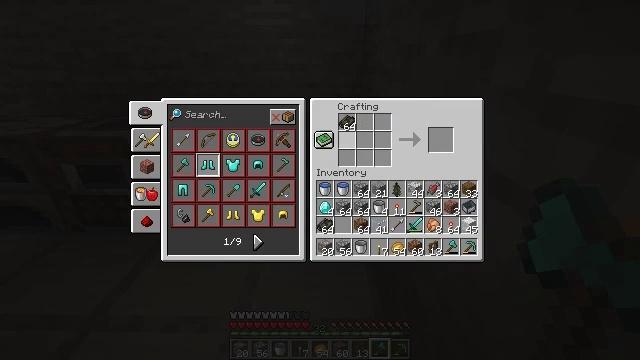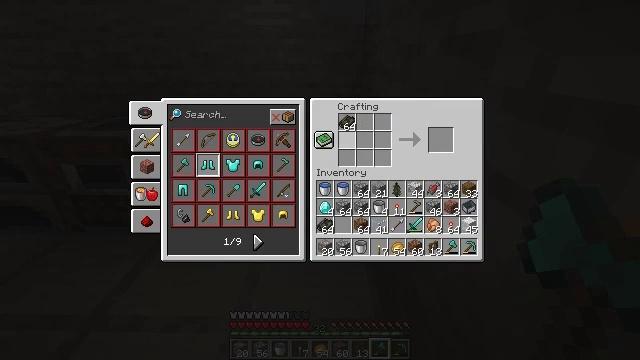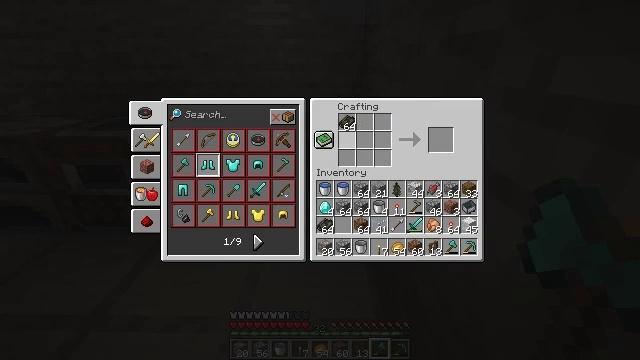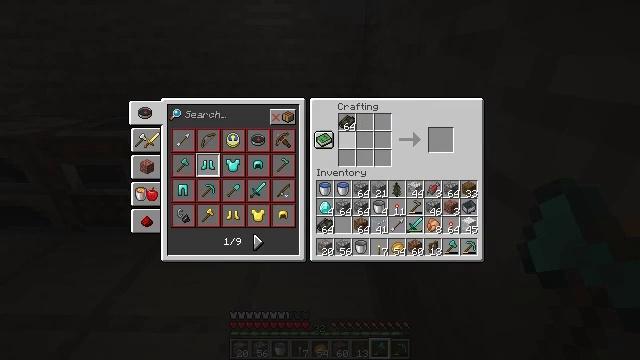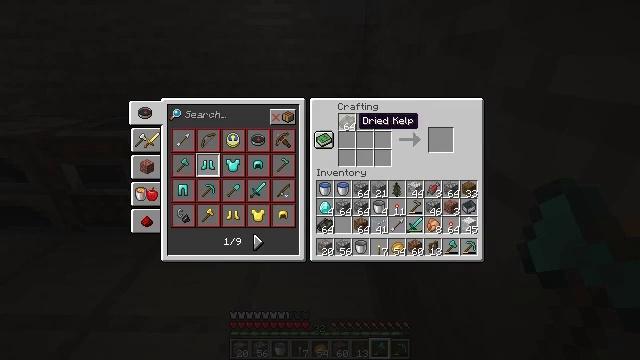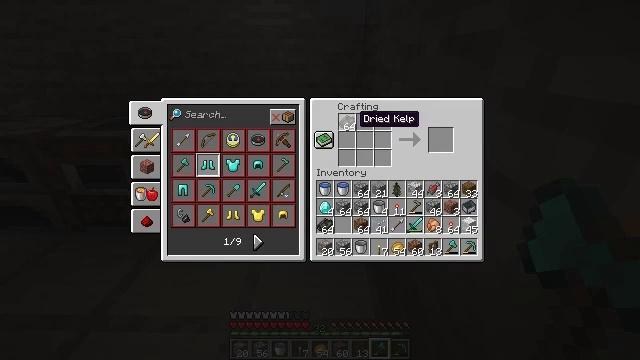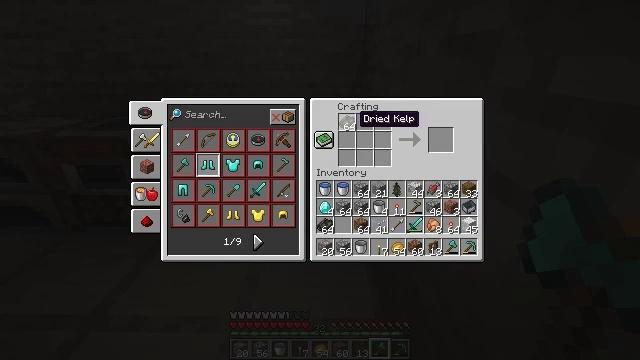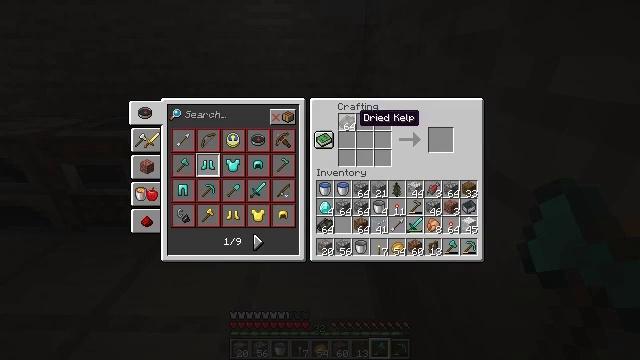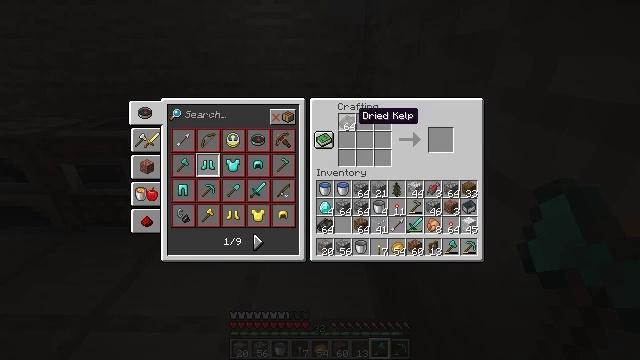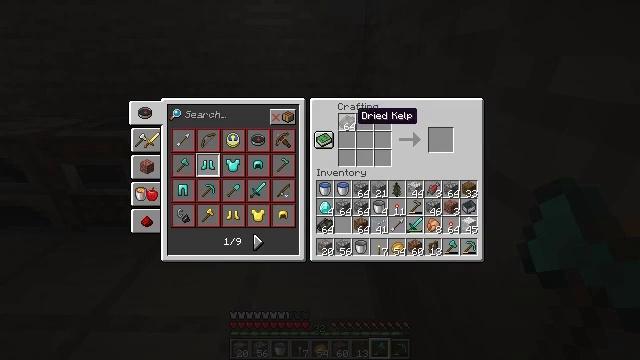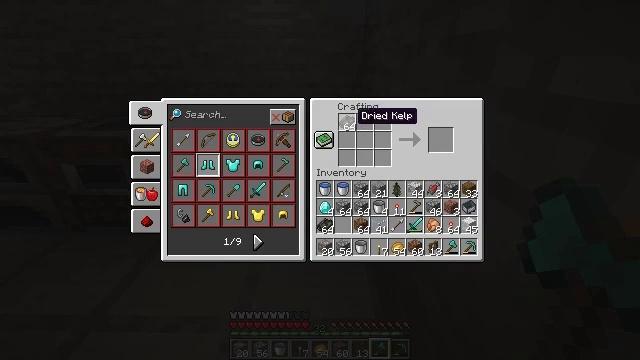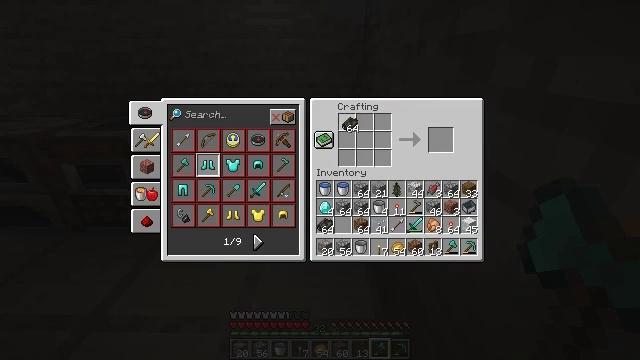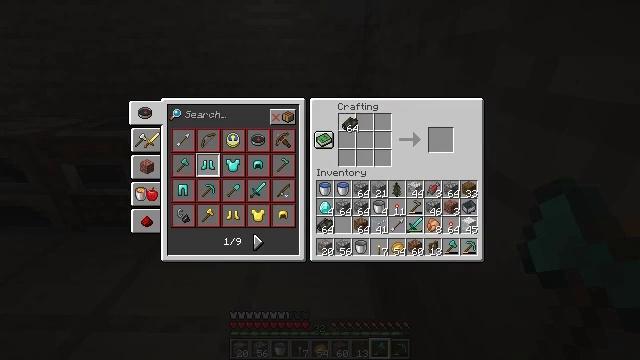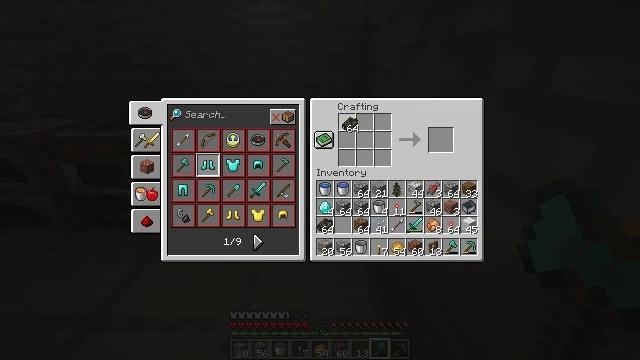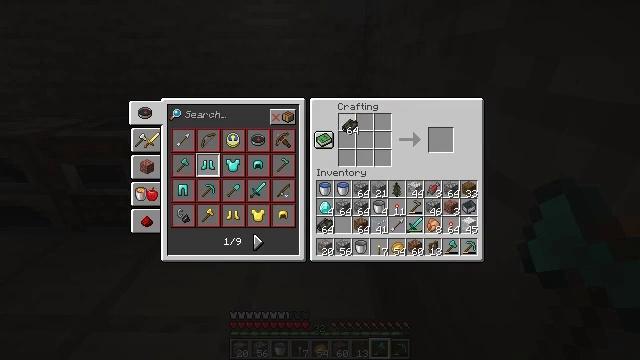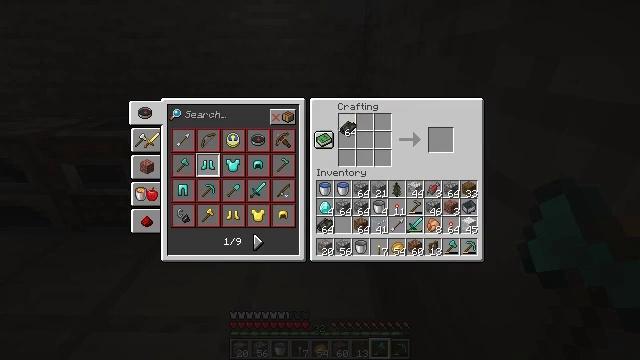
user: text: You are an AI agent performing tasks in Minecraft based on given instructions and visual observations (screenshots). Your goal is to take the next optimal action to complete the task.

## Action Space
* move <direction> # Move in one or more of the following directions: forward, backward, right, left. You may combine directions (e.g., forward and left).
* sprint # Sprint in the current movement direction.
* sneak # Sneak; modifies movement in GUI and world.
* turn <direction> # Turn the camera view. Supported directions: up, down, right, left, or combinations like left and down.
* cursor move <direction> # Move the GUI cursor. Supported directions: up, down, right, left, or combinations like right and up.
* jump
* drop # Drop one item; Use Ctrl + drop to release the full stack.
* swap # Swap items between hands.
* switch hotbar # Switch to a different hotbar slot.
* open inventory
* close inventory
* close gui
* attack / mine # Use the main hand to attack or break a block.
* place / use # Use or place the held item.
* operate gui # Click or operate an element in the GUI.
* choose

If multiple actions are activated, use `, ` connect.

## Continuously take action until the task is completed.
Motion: motion action
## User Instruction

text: Create a dried kelp block using dried kelp.
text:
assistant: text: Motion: turn up
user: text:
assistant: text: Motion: no_op
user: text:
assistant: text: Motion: no_op
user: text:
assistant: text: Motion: no_op
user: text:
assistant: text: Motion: no_op
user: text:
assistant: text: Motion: no_op
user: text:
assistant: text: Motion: no_op
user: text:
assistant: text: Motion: no_op
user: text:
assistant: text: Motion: no_op
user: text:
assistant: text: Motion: no_op
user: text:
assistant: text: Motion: attack / mine
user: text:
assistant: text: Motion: attack / mine
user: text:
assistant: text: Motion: no_op
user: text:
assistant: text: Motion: no_op
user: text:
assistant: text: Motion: no_op
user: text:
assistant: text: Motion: no_op
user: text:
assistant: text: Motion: no_op
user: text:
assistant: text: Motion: no_op
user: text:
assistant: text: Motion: no_op
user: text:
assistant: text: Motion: no_op
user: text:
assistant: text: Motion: no_op
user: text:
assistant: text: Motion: no_op
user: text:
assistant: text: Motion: no_op
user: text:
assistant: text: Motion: no_op
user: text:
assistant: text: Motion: no_op
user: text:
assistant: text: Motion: no_op
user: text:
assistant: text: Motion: no_op
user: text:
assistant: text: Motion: no_op
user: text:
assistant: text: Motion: sprint
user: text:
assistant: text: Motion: sprint